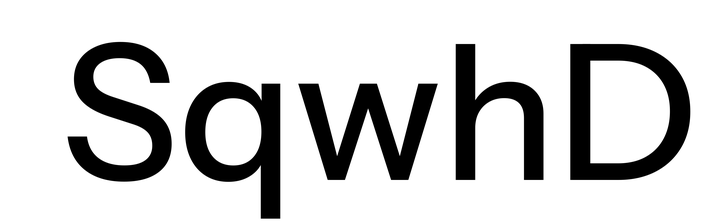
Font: InstrumentSans_Medium